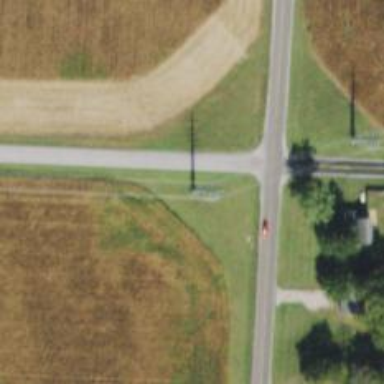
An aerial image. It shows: Power pole.